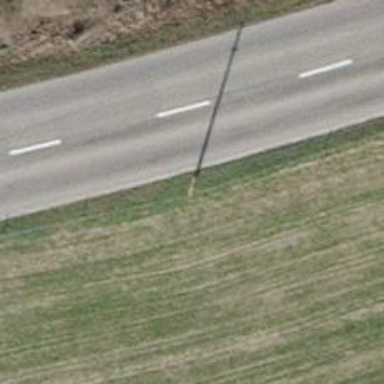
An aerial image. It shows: Power pole.